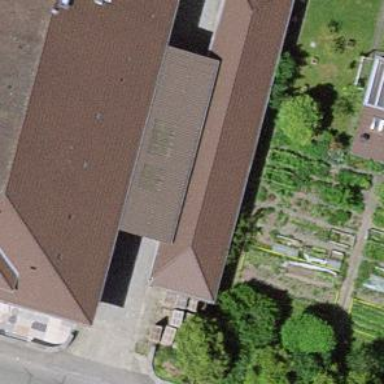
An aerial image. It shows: Barn.